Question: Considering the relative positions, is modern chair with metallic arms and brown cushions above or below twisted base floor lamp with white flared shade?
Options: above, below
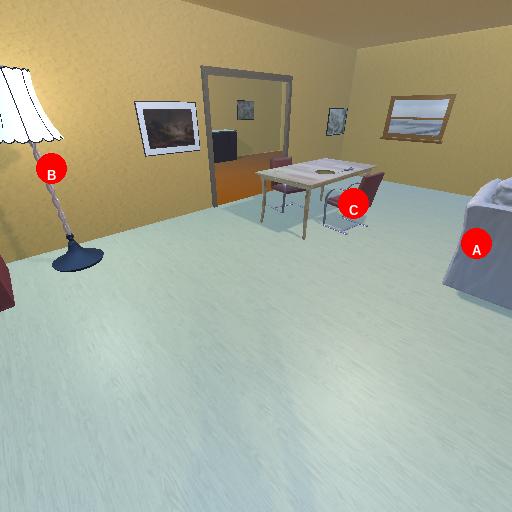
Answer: above